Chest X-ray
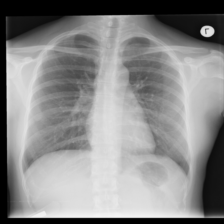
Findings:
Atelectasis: negative
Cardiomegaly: negative
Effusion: negative
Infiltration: negative
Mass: negative
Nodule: negative
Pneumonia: negative
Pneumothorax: negative
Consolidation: negative
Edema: negative
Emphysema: negative
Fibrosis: negative
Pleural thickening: negative
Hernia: negative